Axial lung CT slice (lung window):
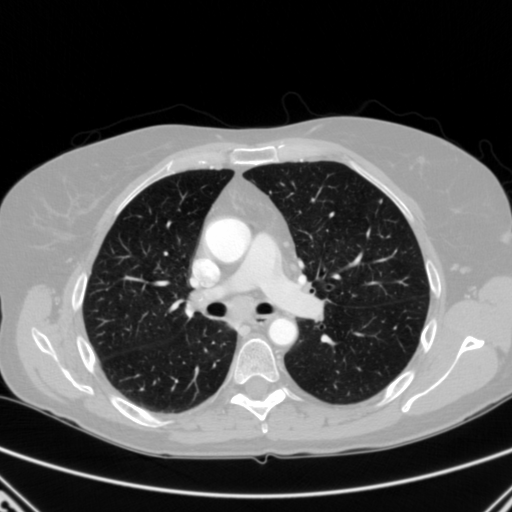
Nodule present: yes
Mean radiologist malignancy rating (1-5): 3